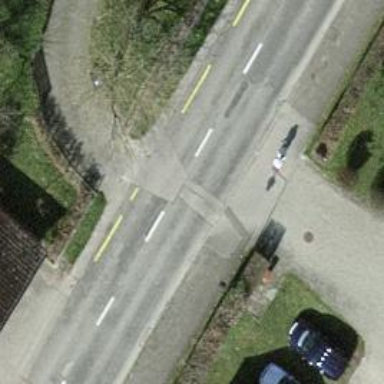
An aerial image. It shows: Tertiary road.